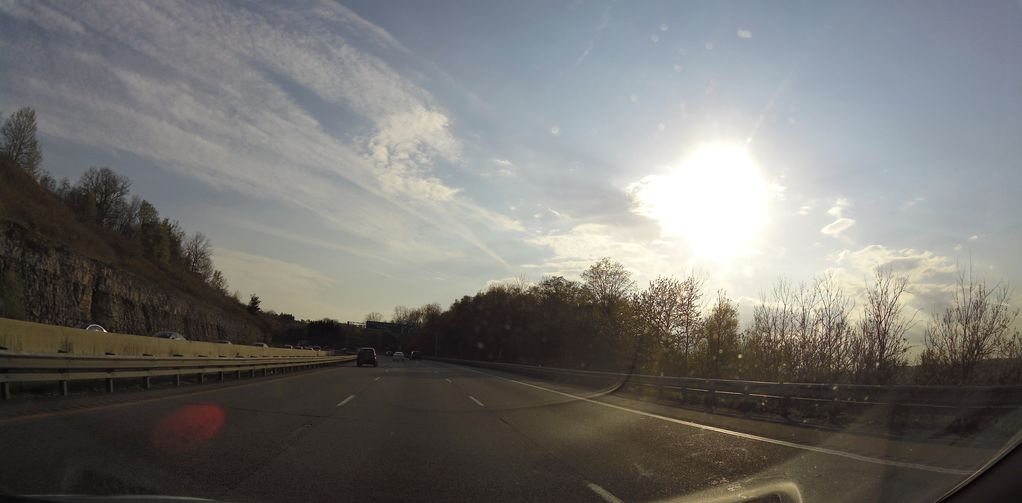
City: hamilton